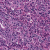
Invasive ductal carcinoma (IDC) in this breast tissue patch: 0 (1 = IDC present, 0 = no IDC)